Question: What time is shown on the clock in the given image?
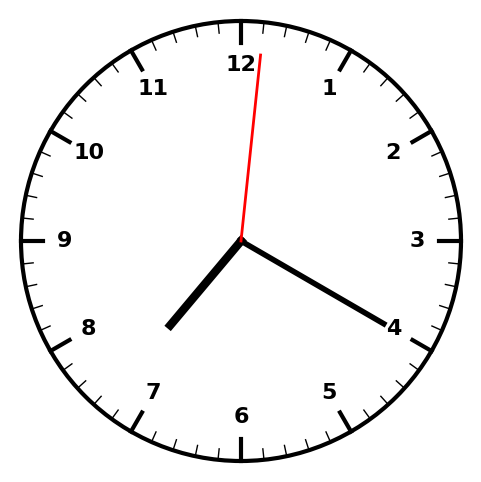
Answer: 07:20:01